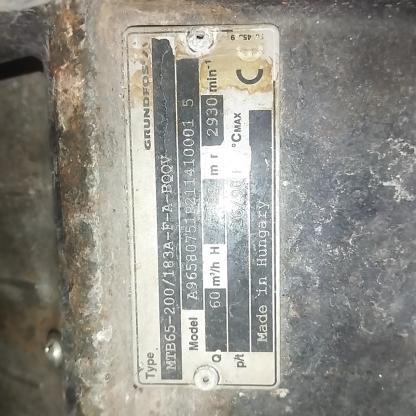
Klasa: tabliczka-znamionowa